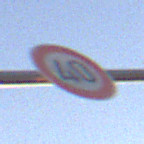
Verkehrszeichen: Geschwindigkeit40
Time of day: SunriseSunset
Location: Outdoor (RoadRail)
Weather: PartlyCloudy
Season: NotSpecified
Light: Natural